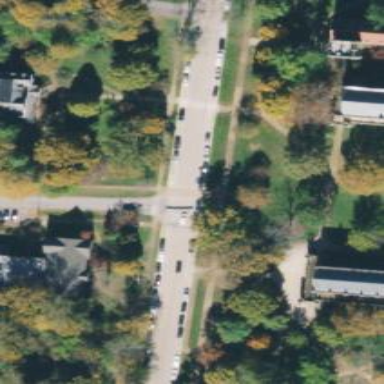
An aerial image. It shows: Crossing on footway.